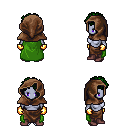
a pixel art fantasy rpg character, female body template, dark elf, purple skin, green cape, robe skirt, green curly afro hairstyle, cloth hood, gold gloves, maroon shoes, four views (front, back, left, right), 2x2 character sprite sheet, small pixel art, hard edges, no anti-aliasing